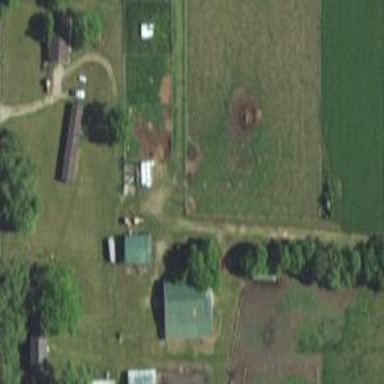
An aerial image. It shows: Farmyard area.